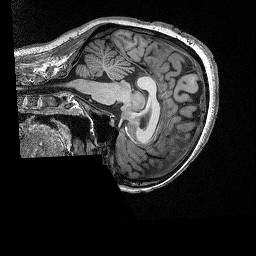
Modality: T1map
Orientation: sagittal